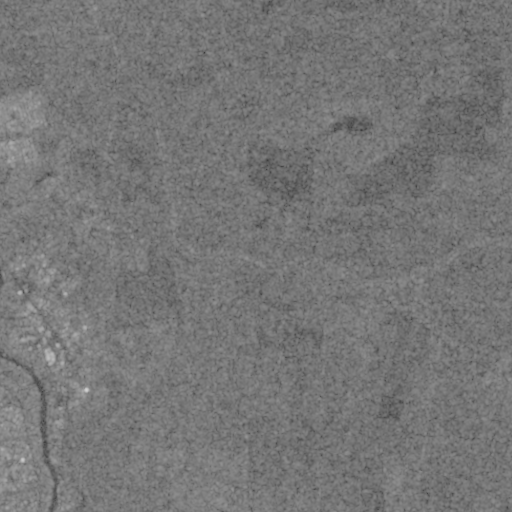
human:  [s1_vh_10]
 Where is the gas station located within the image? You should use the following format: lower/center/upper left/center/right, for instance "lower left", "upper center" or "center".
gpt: The gas station is located in the center left of the image.
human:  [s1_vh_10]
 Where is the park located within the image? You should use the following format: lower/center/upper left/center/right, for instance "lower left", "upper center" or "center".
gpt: The park is located in the upper left of the image.
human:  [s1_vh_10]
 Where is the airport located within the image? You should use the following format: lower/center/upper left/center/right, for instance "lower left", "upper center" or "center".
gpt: There is no airport in the image.

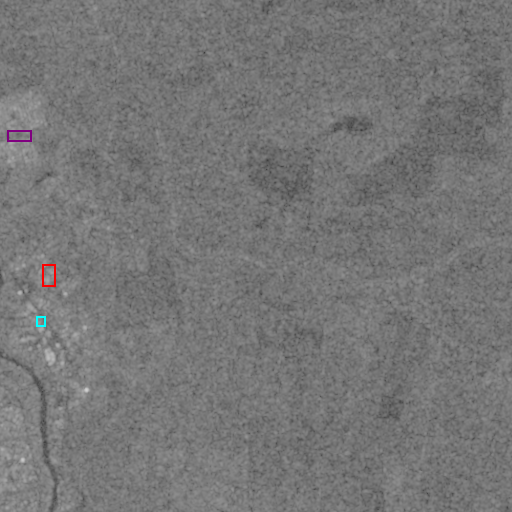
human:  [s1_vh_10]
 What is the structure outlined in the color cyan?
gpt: The structure outlined in cyan is a gas station.
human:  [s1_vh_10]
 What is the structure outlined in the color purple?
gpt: The structure outlined in purple is a park.
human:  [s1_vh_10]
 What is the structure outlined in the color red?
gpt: The structure outlined in red is a building.
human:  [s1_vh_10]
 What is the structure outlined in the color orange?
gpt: There is no orange outline.